Question: There is a List containing TextFields. The problem is that these fields are not editable ! Here are codes :
'''
public formConstructor()
{
...
private Vector vList = new Vector(); // datasource of the list
private CListCellProduits listRenderer;
private List list;
...
listRenderer = new CListCellProduits(20);
vList.addElement(new String("P001;"));
vList.addElement(new String("P002;"));
list = (new ListUtil(vList)).createList(listRenderer);
addComponent(list);
...
}
public class CListCellProduits extends Container implements ListCellRenderer {
private Label focus = new Label("");
private Label lData;
private Champ sortie = new Champ("123", TextArea.NUMERIC);
private Champ dispo = new Champ("123", TextArea.NUMERIC);
private int widthCommun;
private Container cRow1 = new Container(new BoxLayout(BoxLayout.X_AXIS));
public CListCellProduits(int widthCommun)
{
super();
setLayout(new BoxLayout(BoxLayout.Y_AXIS));
lData = new Label("");
sortie.setPreferredW(widthCommun);
dispo.setPreferredW(widthCommun);
this.widthCommun = widthCommun;
cRow1.addComponent(lData);
cRow1.addComponent(sortie);
cRow1.addComponent(dispo);
addComponent(cRow1);
}
public Component getListCellRendererComponent(List list, Object value, int index, boolean isSelected)
{
Content entry = null;
if (value instanceof Content)
entry = (Content)value;
if (!"".equals(entry.getColumn(0)))
lData.setText(entry.getColumn(0));
else
lData.setText("-");
lData.setPreferredW(widthCommun);
list.repaint();
return this;
}
public Component getListFocusComponent(List arg0)
{
return focus;
}
}
public class ListUtil {
private Vector data = new Vector();
private Content[] contents;
public ListUtil(Vector vData)
{
data = vData;
contents = new Content[vData.size()];
}
public List createList(CListCellProduits renderer)
{
CList theList;
for(int i = 0; i < data.size(); i++)
{
contents[i] = new Content(String.valueOf(data.elementAt(i)));
}
theList = new CList(contents, renderer);
return theList;
}
}
public class CList extends List {
public CList(Object[] data, CListCellProduits renderer)
{
super(data);
setListCellRenderer(renderer);
setScrollAnimationSpeed(getScrollAnimationSpeed()/4);
}
}
public class Champ extends TextField {
public Champ(String imo)
{
super();
setReplaceMenu(false);
setInputModeOrder(new String[]{imo});
}
public Champ(String imo, int contrainte)
{
super();
setReplaceMenu(false);
setInputModeOrder(new String[]{imo});
setConstraint(contrainte);
}
protected Command installCommands(Command clear, Command t9)
{
return null;
}
}
'''
At runtime it gives something like this :

So how to make the TextFields editable ?
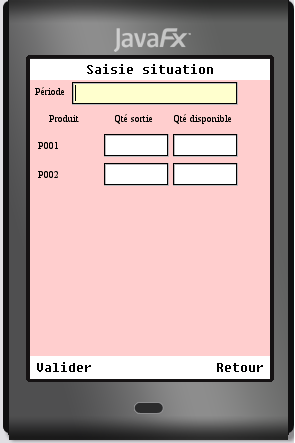
Answer: That is in List.
List is only for displaying list of clickable items not for Text Field.